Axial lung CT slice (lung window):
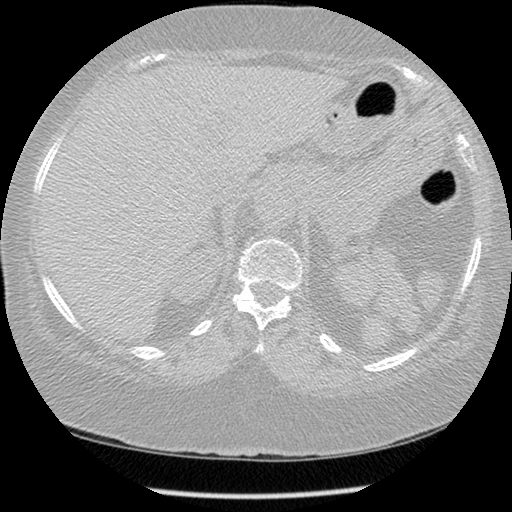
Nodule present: no